Current action and preconditions to check: path_clear

Your task: For each precondition in the list above, predict whether it will hold at this action.

Consider the current scene as observed from the mobile robot's camera, and analyze the predicted future states of all dynamic agents (e.g., people, animals, vehicles, or any moving entities) within the NEXT SECOND.

IMPORTANT: Only answer "very likely" if you are absolutely certain—based on strong, clear evidence—that a dynamic agent will violate the precondition in the predicted future state. Do NOT answer "very likely" for unlikely, ambiguous, or low-probability risks.

Ask yourself for each precondition: Is there a high probability, with clear and convincing evidence, that the predicted future states of any dynamic agent will interfere with the predicted future state of the currently executing action within the NEXT SECOND, causing that precondition to fail?

Assess the risk level based on these predictions. Use "likely" or "very likely" if motions create a clear risk of interference.

Use "neutral" or "improbable" if agents are nearby but their predicted paths are clearly diverging or non-conflicting.

Failure Risk Categories: "very improbable", "improbable", "neutral", "likely", "very likely"

Answer Format: Output ONLY the probability_of_failure value from these categories: "very improbable", "improbable", "neutral", "likely", "very likely"

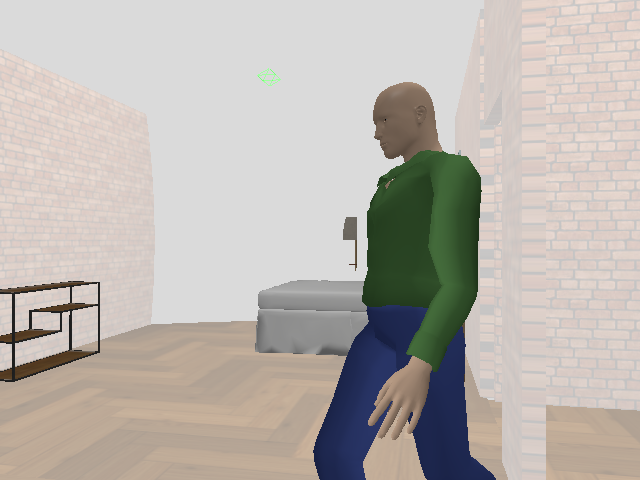

Answer: very likely